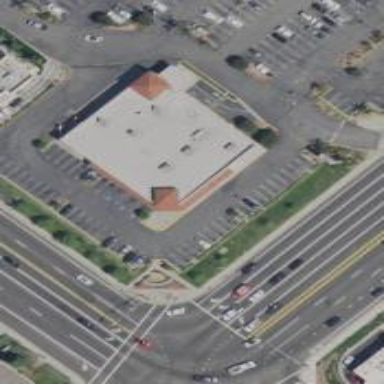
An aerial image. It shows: Pharmacy building providing healthcare services.